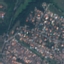
Label: Residential